Field crop: maize
Growth stage: 1
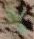
Species: datura